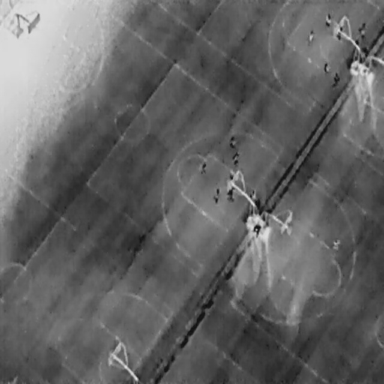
There are 13 People in the infrared image.